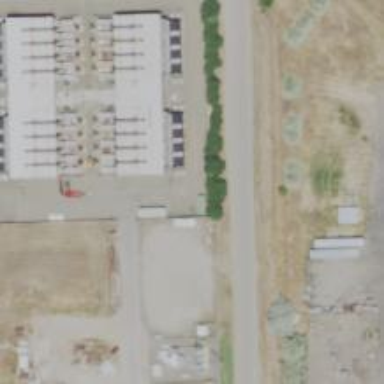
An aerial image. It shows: Gas-powered generator.